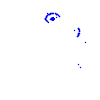
Particle: kaon